Brain MRI, t2w sequence, axial 2D slice.
Patient: age 25, sex F, weight 78 kg, height 1.78 m
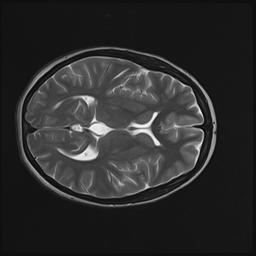